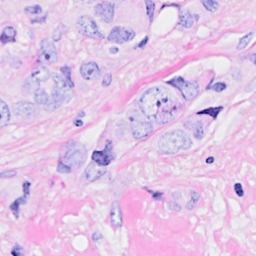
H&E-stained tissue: Breast